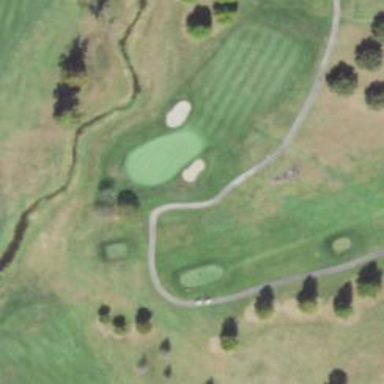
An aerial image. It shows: Golf hole.